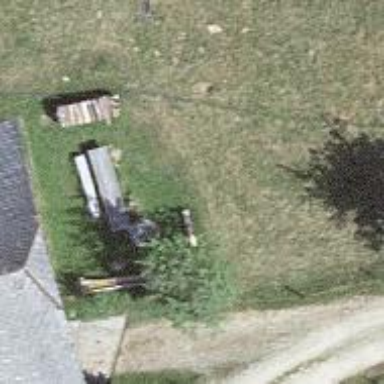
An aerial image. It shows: Farm.